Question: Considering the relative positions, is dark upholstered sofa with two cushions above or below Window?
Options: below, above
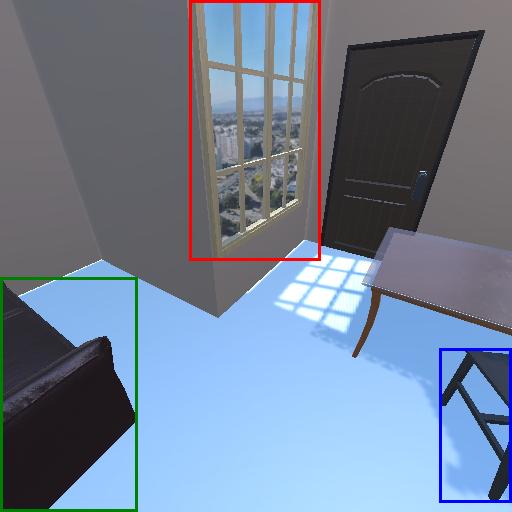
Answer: below